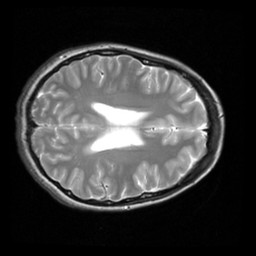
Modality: inplaneT2
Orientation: axial
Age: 18
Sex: female